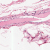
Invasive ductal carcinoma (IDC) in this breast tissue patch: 0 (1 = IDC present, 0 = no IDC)